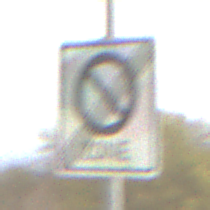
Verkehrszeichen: EndeEingeschraenktesHalteverbotZone
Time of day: MorningAfternoon
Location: Outdoor (Suburban)
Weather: Overcast
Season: NotSpecified
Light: Natural